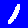
Digit: 1